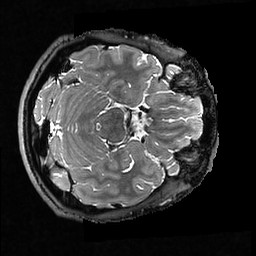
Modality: T2w
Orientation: axial
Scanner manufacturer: ge
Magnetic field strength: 3 T
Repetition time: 3.202 s
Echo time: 0.06656 s